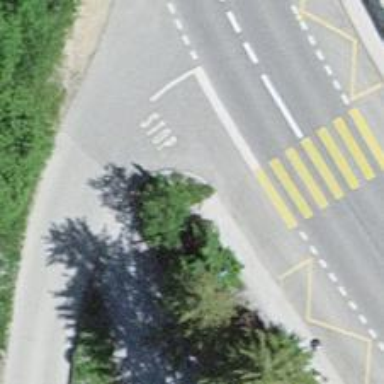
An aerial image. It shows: Sidewalk.